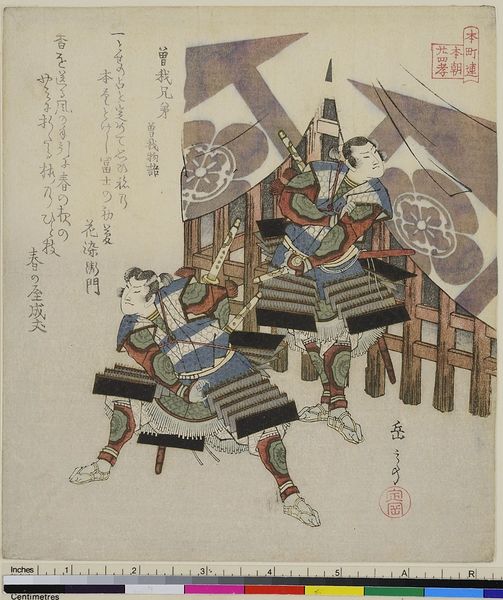
Titel: Die Soga-Brüder, aus der Serie: 24 Beispiele für Pietät gegenüber den Eltern aus Japan
Künstler: Yashima Gakutei
Standort: Hamburg
Institution: Museum für Kunst und Gewerbe Hamburg
Schlagwörter: blau, grün, blumen, bunt, männer, schwarz, rot, holzschnitt, japan, schrift, japanisch, schriftzeichen, asien, druckgraphik, druckgrafik, waffen, soldat, krieger, zeit, farbholzschnitt, bruder, samurai, traditionell, edo, reproduktionen, druckerzeugnisse, soldatenleben, brüder